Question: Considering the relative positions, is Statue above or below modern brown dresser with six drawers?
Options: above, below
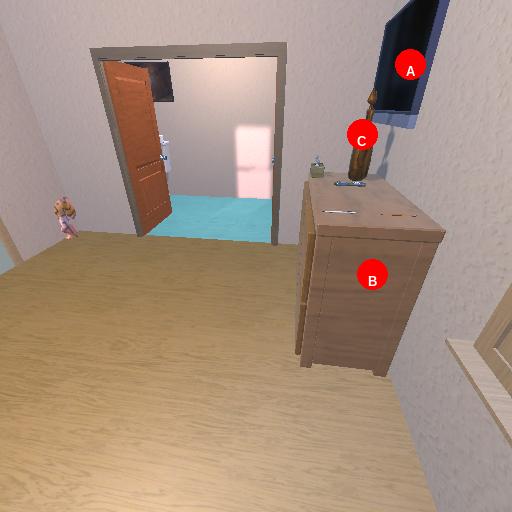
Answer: above